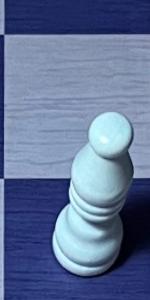
Label: Bishop_White